Question: I know there are options to customize UIActionSheet, but I notice many app's "share/send" options all look similar to this:

Is there some sort of template that makes this or something like this more automatically than creating all one's own buttons etc to try to mimic this? I tried to look through the docs (<URL> and searching SO but didn't find anything. Can someone point me to the well-known and obvious sdk functions I would use to create this sort of sharing action sheet? Thanks a lot for any advice.
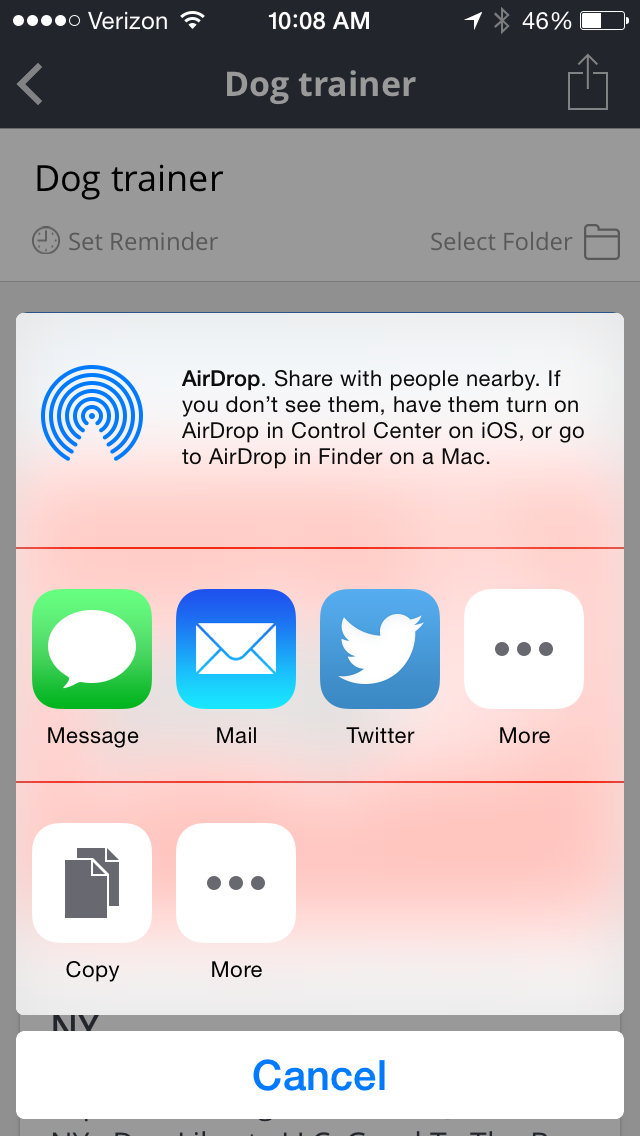
Answer: What you are looking for is this "UIActivityViewController", introduced in iOS 6, provides a unified services interface for sharing and performing actions on data within an application.
Apple's Doc is here: <URL>
: <URL>